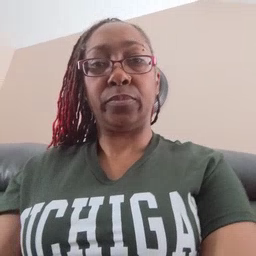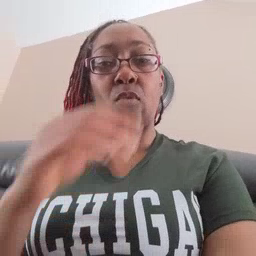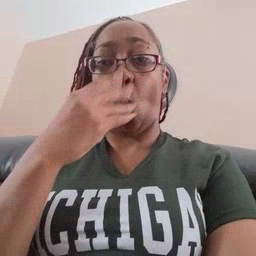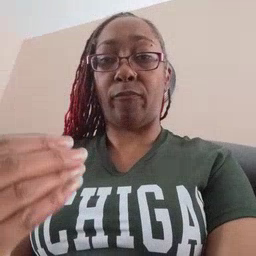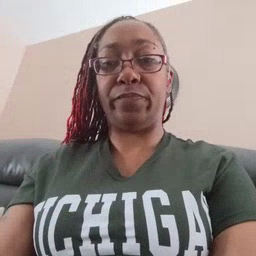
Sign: wolf